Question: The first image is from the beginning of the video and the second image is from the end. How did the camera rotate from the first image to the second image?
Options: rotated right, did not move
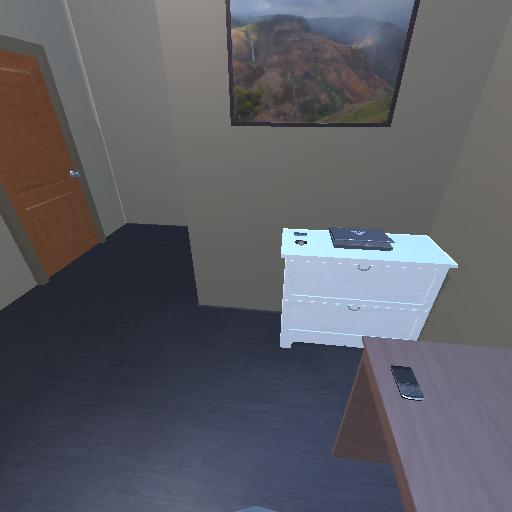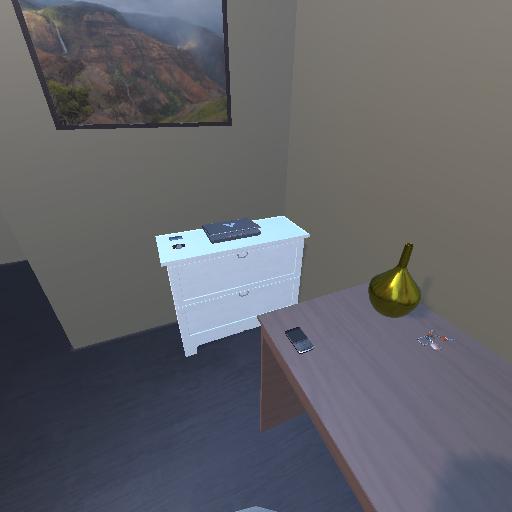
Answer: rotated right